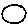
Label: moon